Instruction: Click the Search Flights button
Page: home
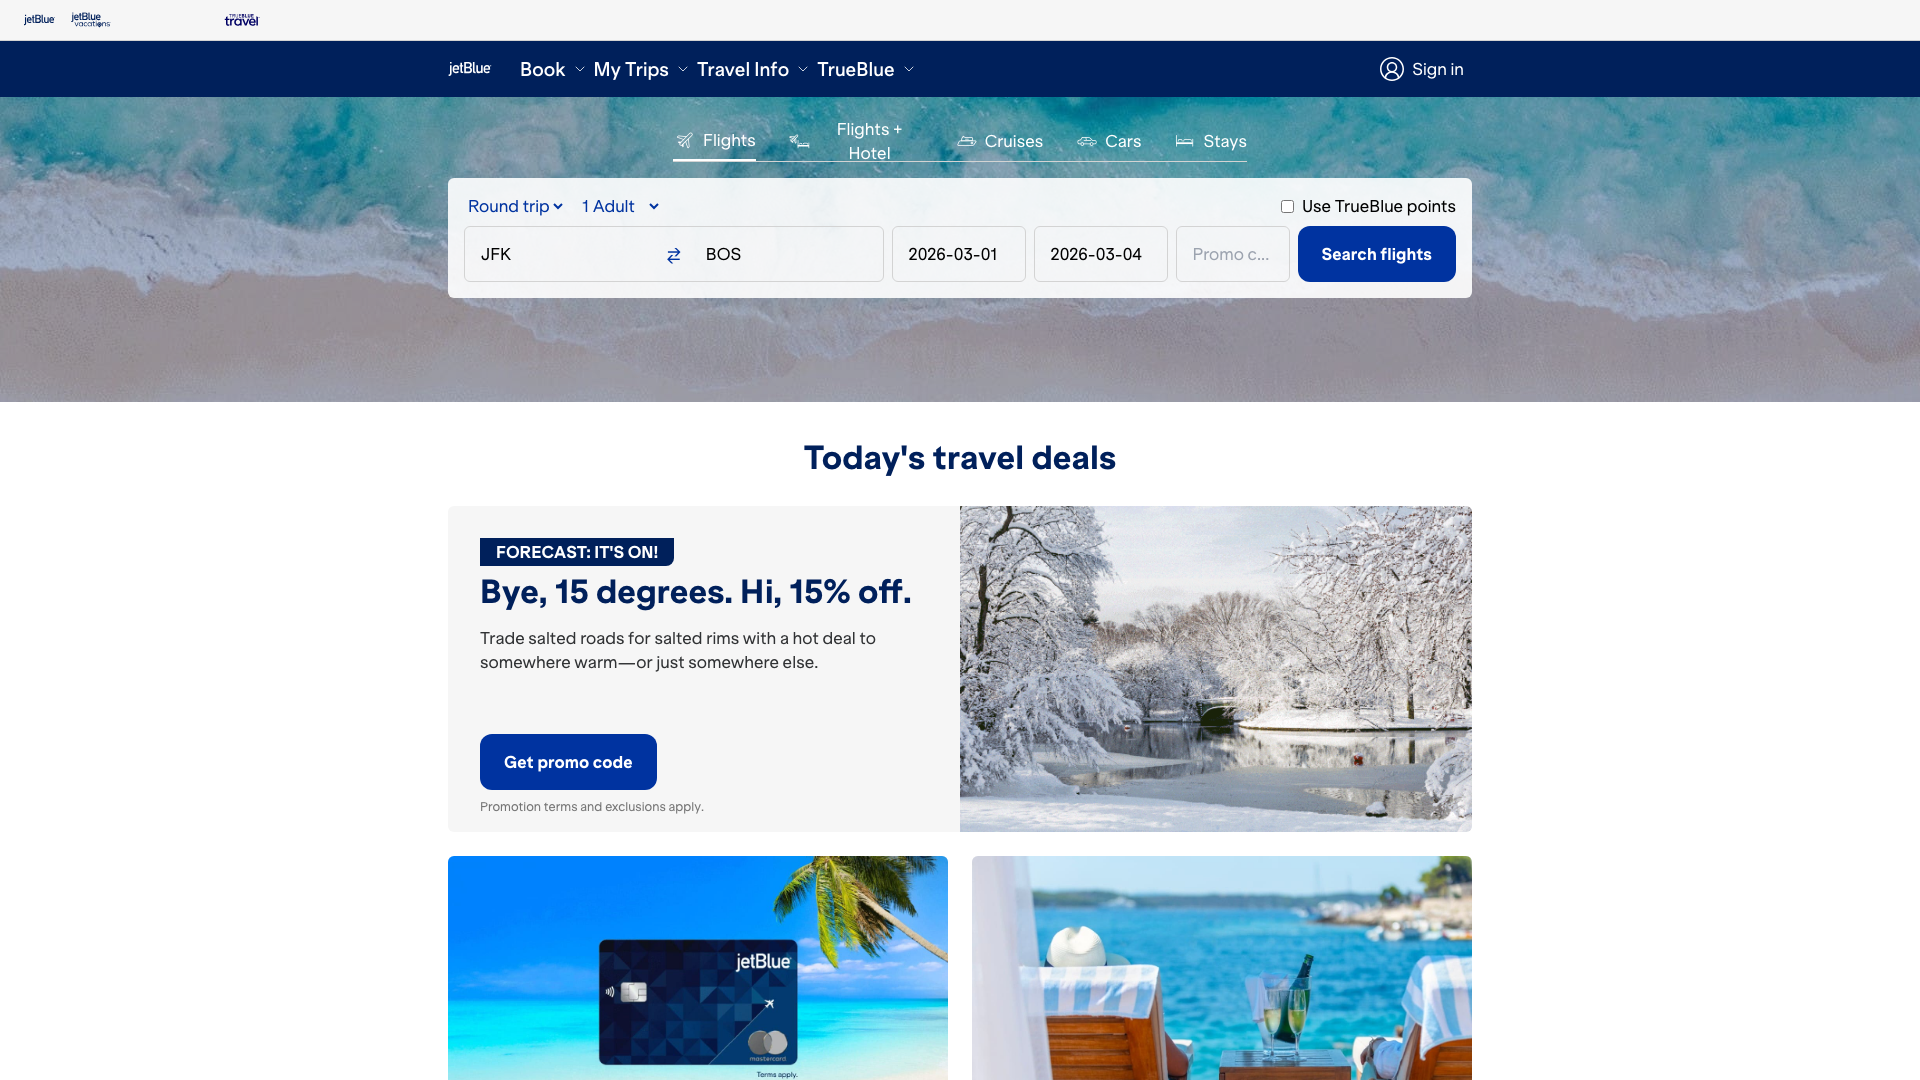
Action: click